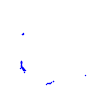
Particle: kaon